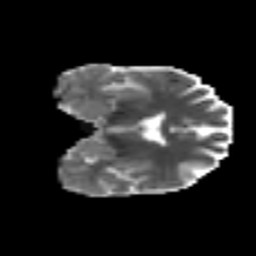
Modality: MD
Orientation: coronal
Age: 46
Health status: ill
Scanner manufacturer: philips
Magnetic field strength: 3 T
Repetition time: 9 s
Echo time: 0.127 s